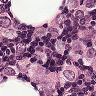
Metastatic tissue present: yes